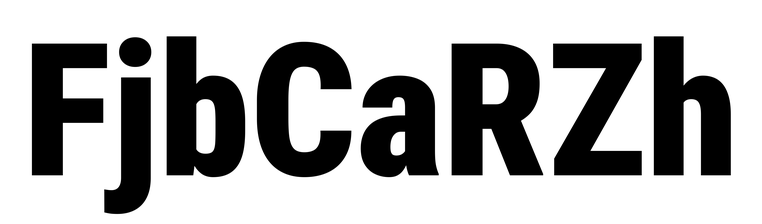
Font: Roboto_Condensed_Black